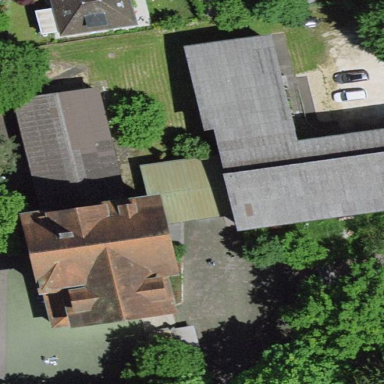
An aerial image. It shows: School.